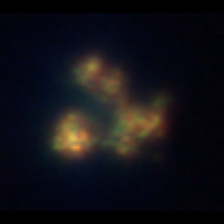
Taxon: Unknown_detritus
Group: Unknown